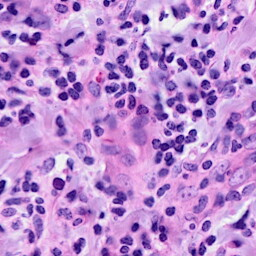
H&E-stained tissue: Breast